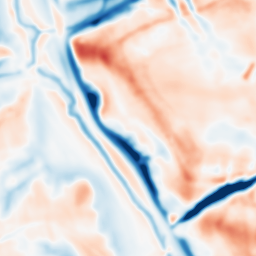
Category: multiscale
Decomposition family: dog_multiscale
Decomposition parameters: sigma_ratio: 1.4
n_scales: 5
base_sigma: 2
Upsampling method: linear_exact
Upsampling parameters: scale: 2
Upsampling scale: 2